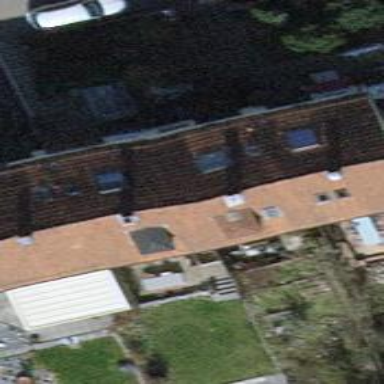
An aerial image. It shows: Building with tiled roof.